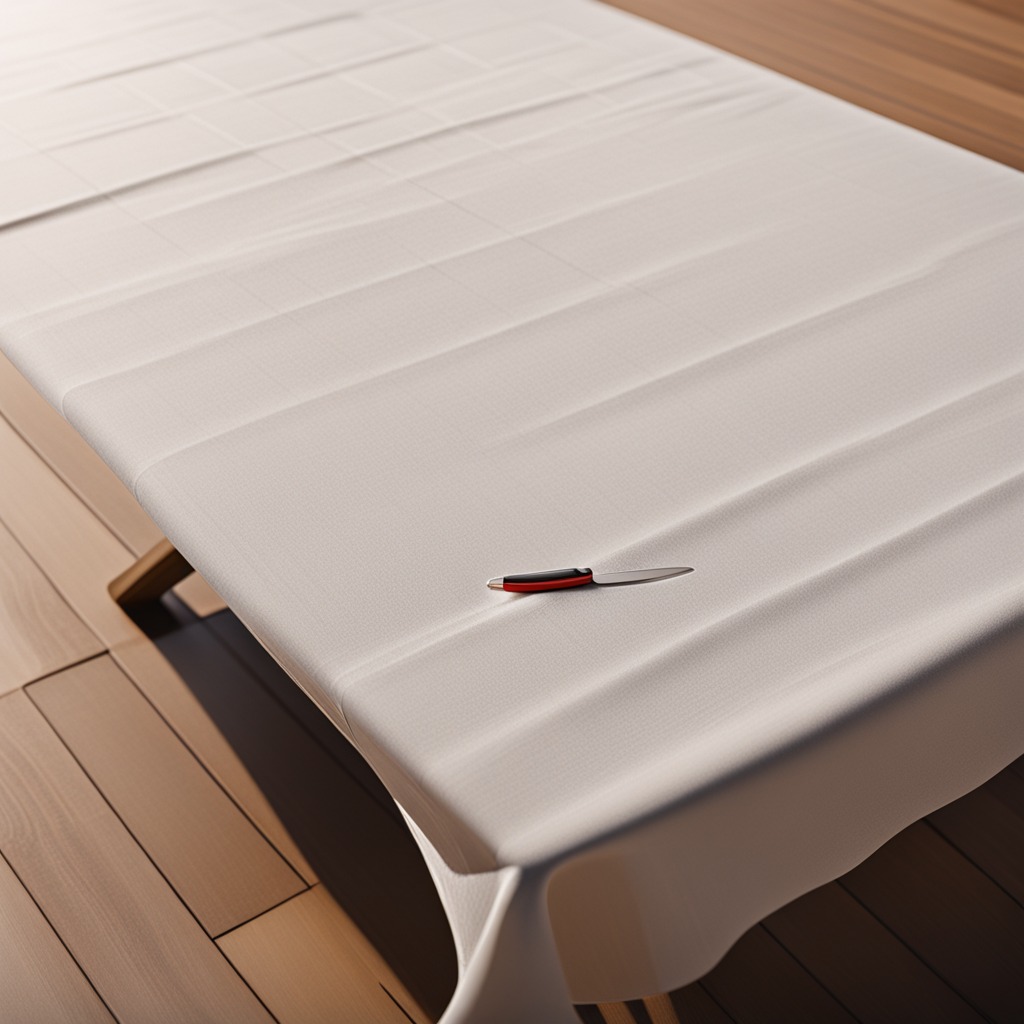
A utility knife lying on a wooden table in an outdoor workshop during daytime bright natural light soft shadows worn but beneath the cloth